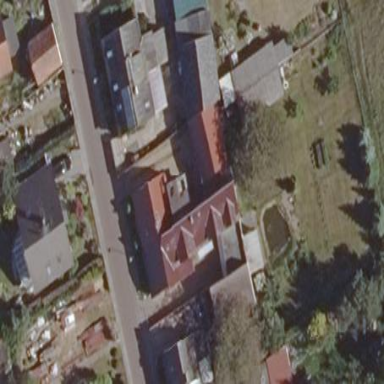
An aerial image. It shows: Simple and straightforward house.